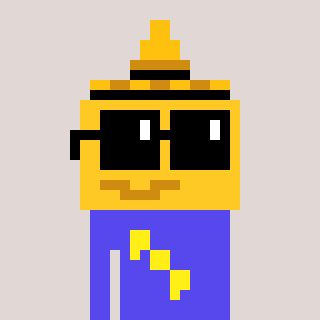
a pixel art character with square black sunglasses, a mustard-shaped head and a computerblue-colored body on a warm background